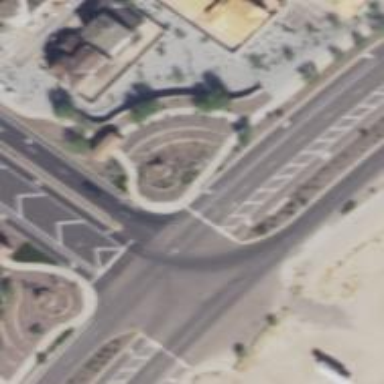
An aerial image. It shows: Solid stop line on the road marking.